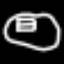
Label: frog